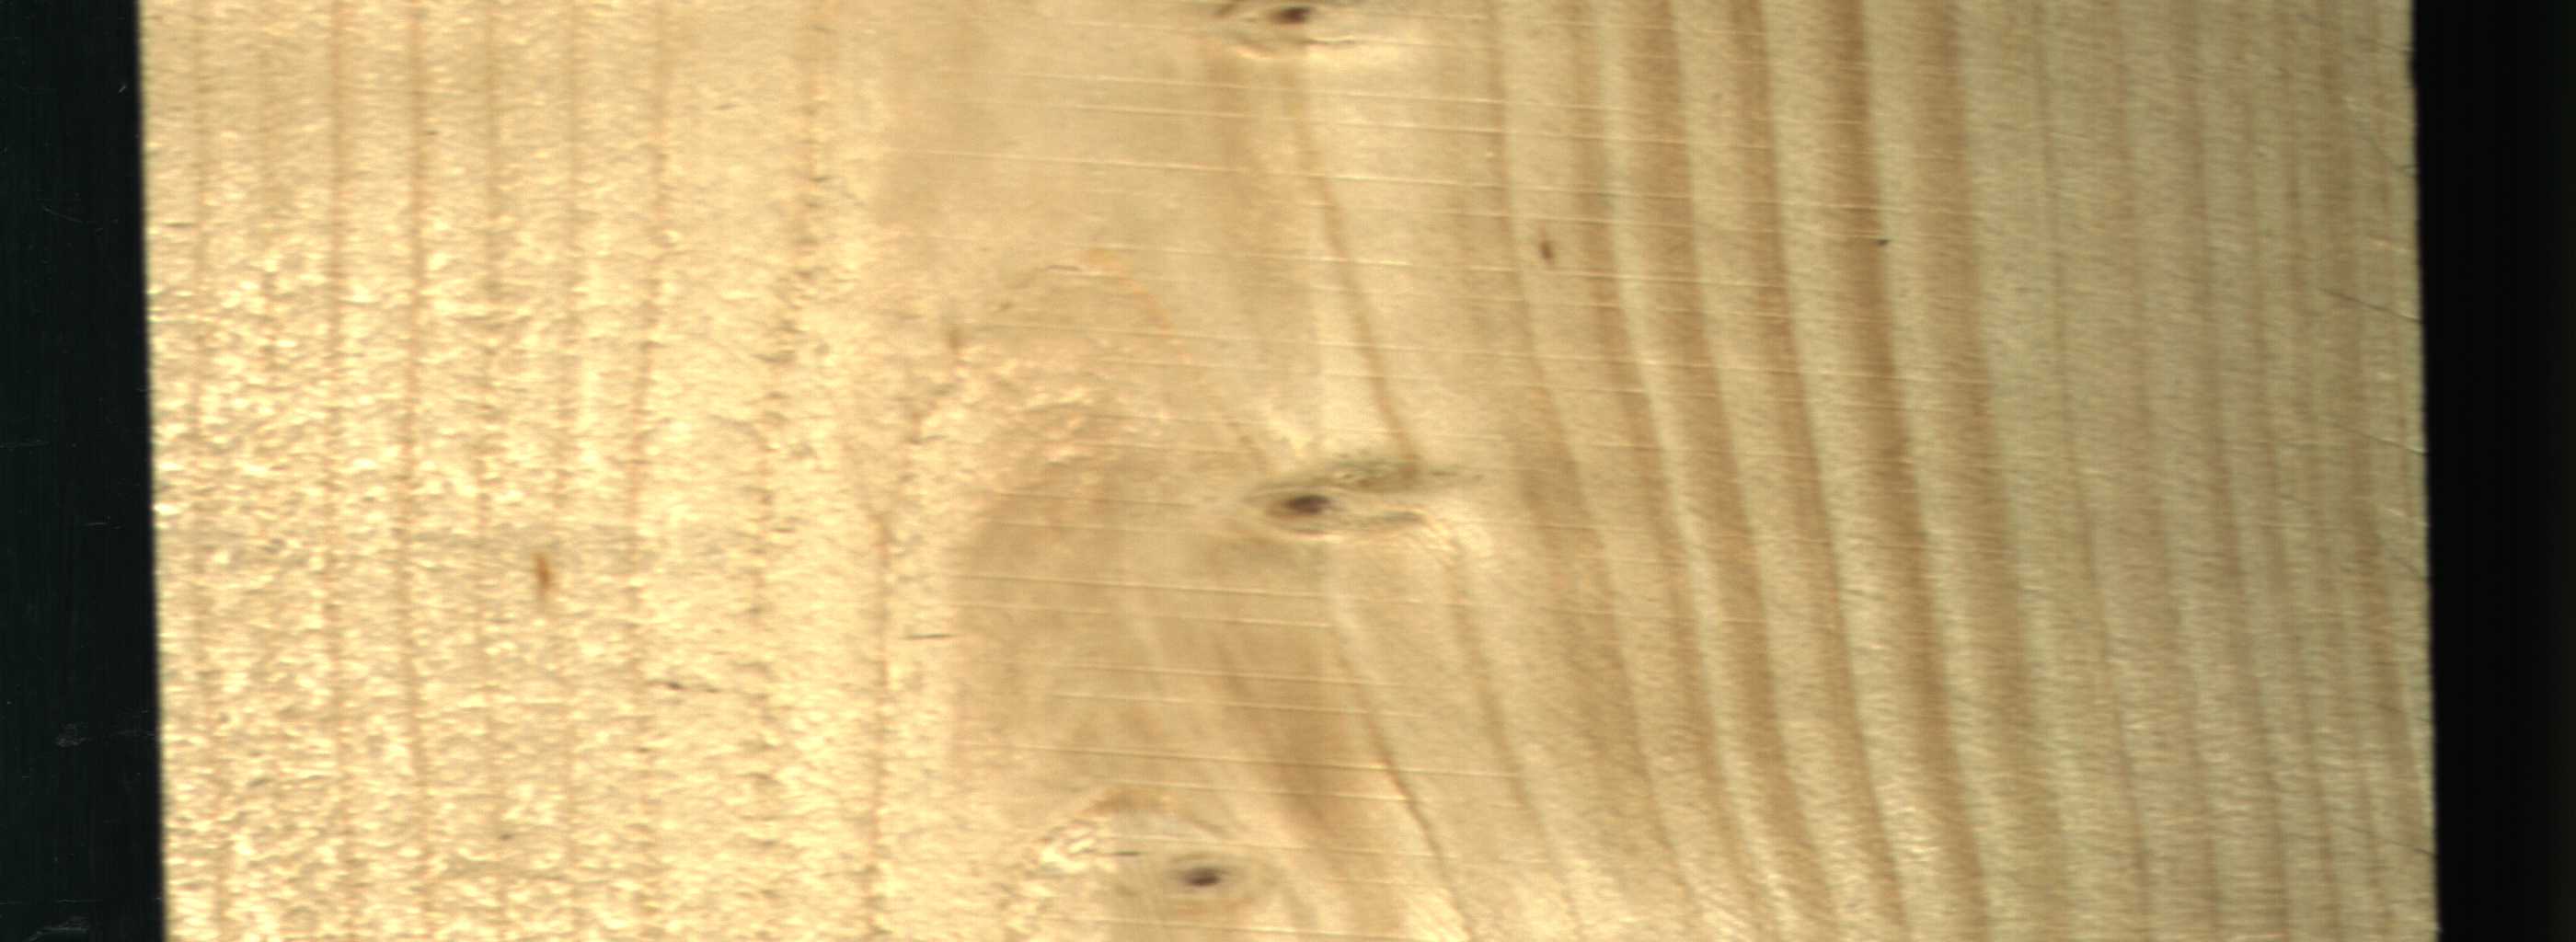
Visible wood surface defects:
Live_Knot
Live_Knot
Live_Knot